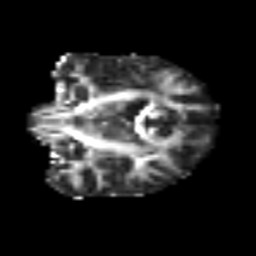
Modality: FA
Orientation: coronal
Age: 39
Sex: female
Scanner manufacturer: siemens
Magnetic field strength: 3 T
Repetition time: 6.1 s
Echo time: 0.101 s